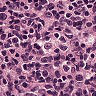
Metastatic tissue present: no